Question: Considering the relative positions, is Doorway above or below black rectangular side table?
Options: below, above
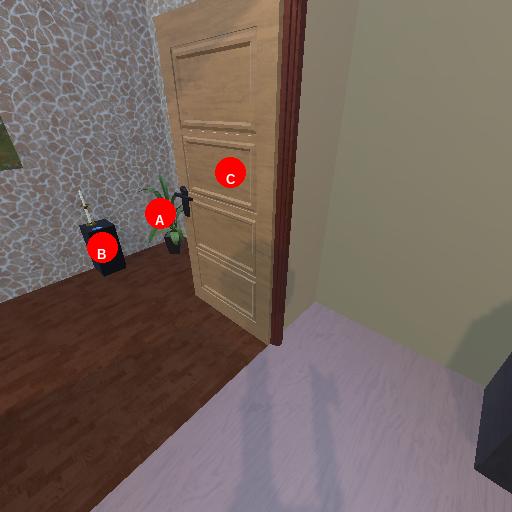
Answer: below